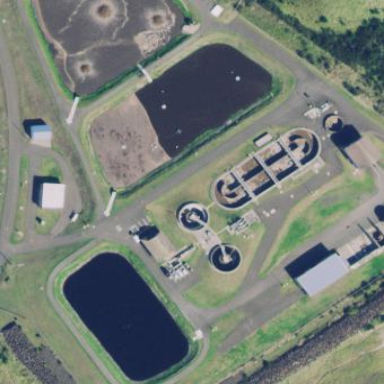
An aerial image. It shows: Wastewater plant surrounded by fence.